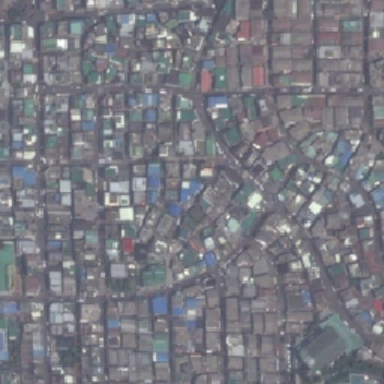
There are many green trees around the building .